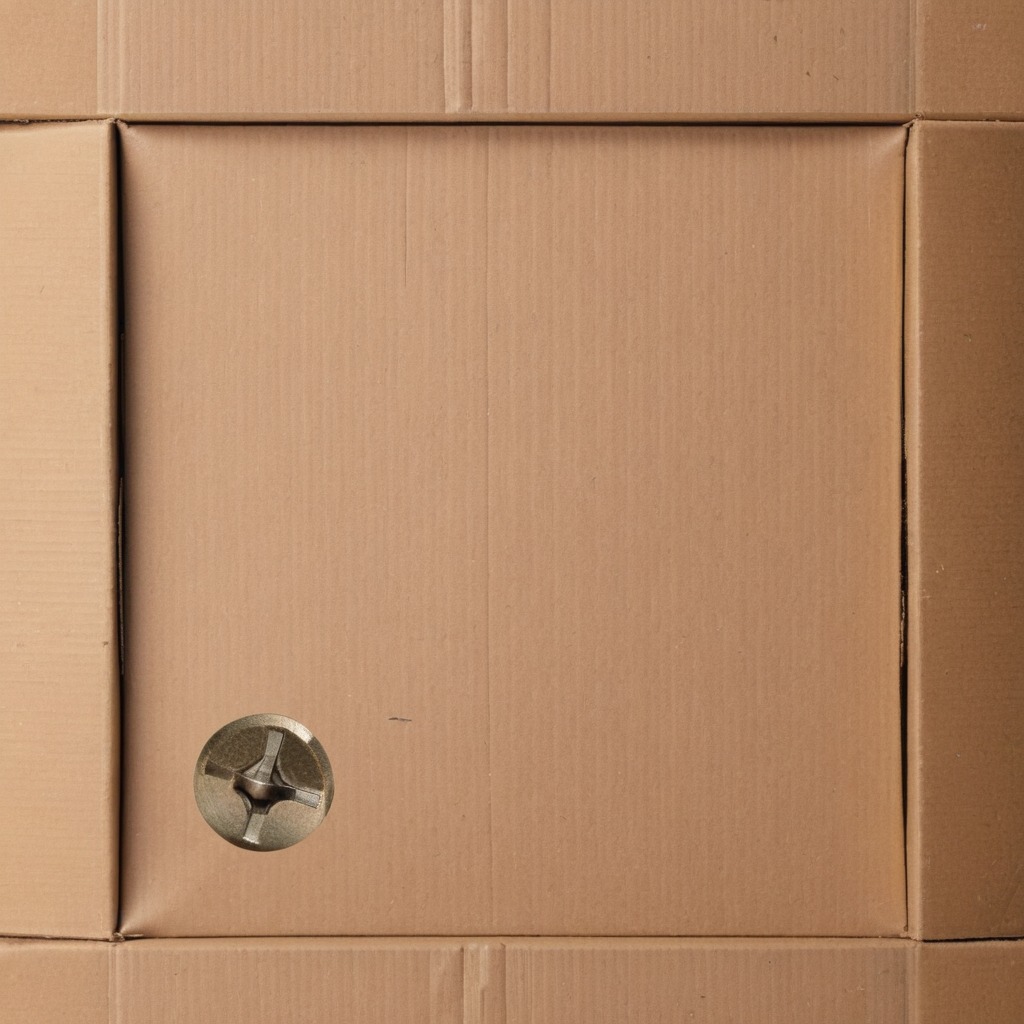
A metal screw is lying on the cardboard box surface in an outdoor workshop during daytime bright natural light soft shadows slightly creased but